Question: This is a snake game. How many steps do you need to take from the current state to eat two foods one after another (regardless of the order of the two foods)? At the same time, pay attention to avoid obstacles
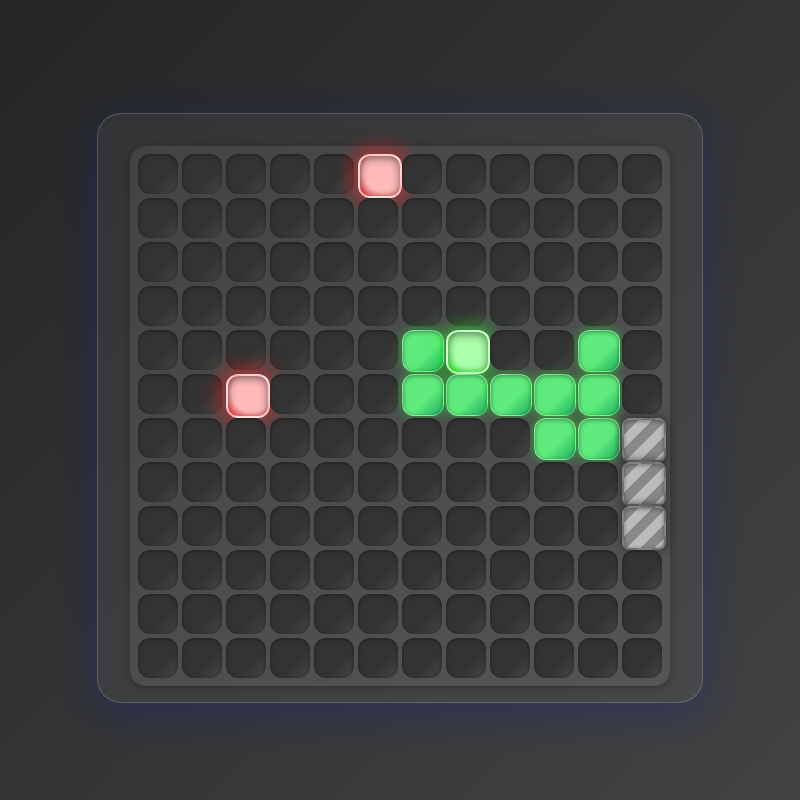
Answer: 14